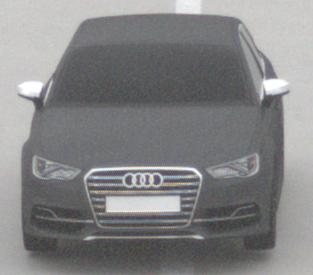
Make: Audi
Model: S3
Detailed model: 8V
Model produced from: 2013
Model produced until: 2020
Doors: 4
Color: gray
Road condition: dry road
Daytime: midday
Contrast: low contrast